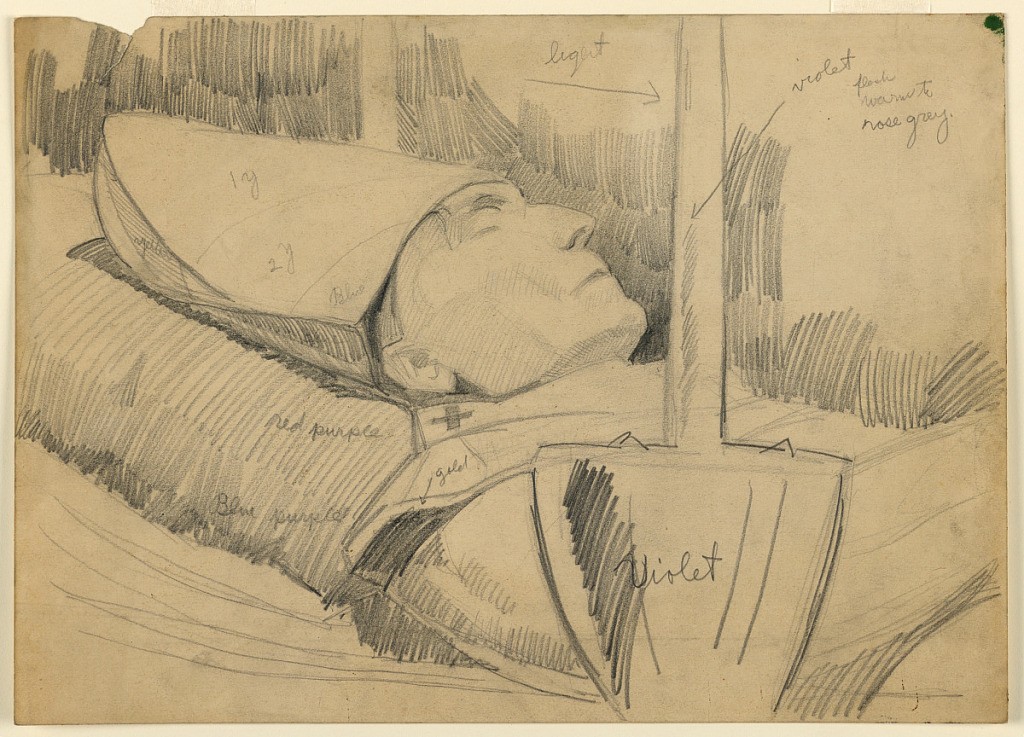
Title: Funerary Portrait of James Cardinal Gibbons
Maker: Griffith Baily Coale, American, 1890–1950
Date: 1921
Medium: Graphite on paper
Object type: Drawing
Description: The Cardinal is seen from the left, below, with only head and shoulders shown. A candle and candle-holder are seen in the immediate foreground. Color notations.